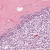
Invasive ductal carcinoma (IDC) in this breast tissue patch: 1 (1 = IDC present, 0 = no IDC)